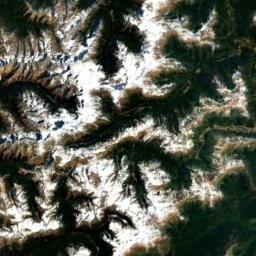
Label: snowberg